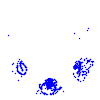
Particle: proton